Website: bh-photo
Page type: billing-address
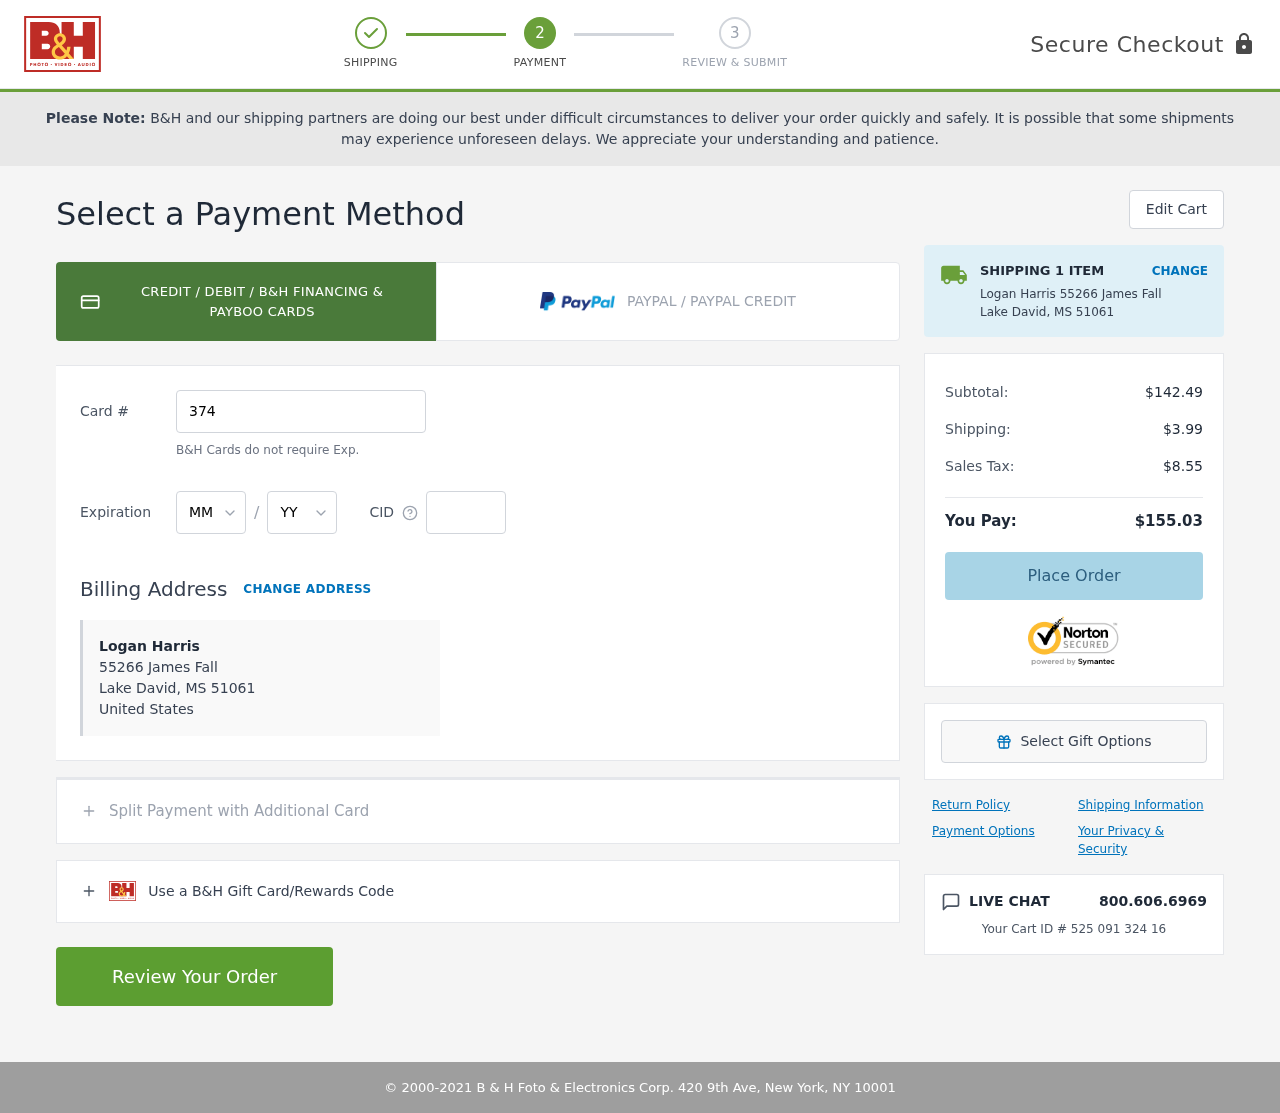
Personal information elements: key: PII_CARD_CVV
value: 9071
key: PII_CARD_EXPIRY_MONTH
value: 01
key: PII_CARD_EXPIRY_YEAR
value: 30
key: PII_CARD_NUMBER
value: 3742 2153 8828 518
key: PII_CITY
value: Lake David
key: PII_COUNTRY
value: United States
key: PII_FULLNAME
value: Logan Harris
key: PII_POSTCODE
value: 51061
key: PII_STATE_ABBR
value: MS
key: PII_STREET
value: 55266 James Fall
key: PII_FULLNAME2
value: Logan Harris
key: PII_STREET2
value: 55266 James Fall
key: PII_CITY_STATE_ZIP2
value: Lake David, MS
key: PII_POSTCODE2
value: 51061
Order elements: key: ORDER_NUM_ITEMS
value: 1
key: ORDER_SUBTOTAL
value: $142.49
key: ORDER_SHIPPING_COST
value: $3.99
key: ORDER_TAX
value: $8.55
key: ORDER_TOTAL
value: $155.03
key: ORDER_ID
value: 525 091 324 16